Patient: sex M, age 60
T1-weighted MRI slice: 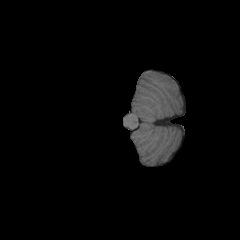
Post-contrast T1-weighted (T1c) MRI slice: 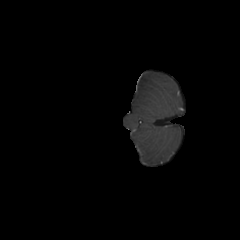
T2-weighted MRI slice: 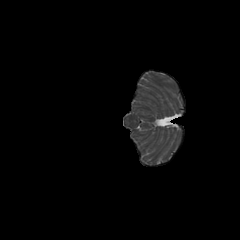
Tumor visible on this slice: no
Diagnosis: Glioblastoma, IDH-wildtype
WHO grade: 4